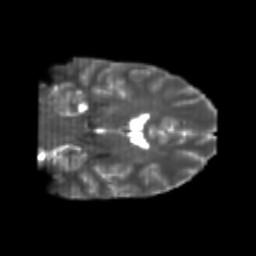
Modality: T2w
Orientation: coronal
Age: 22
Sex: male
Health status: healthy
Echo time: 0.074 s